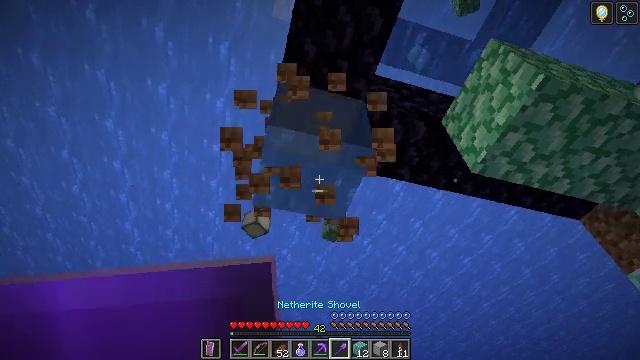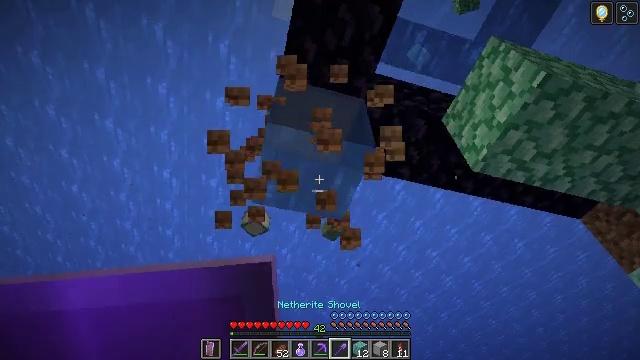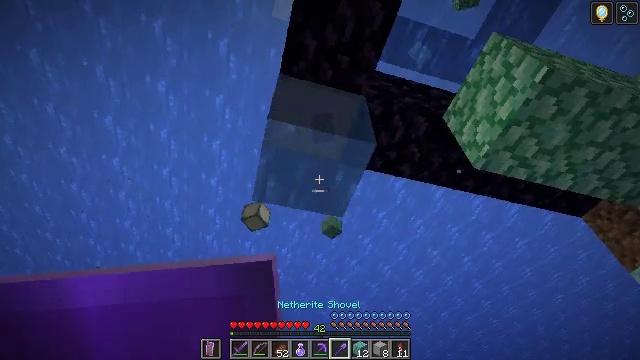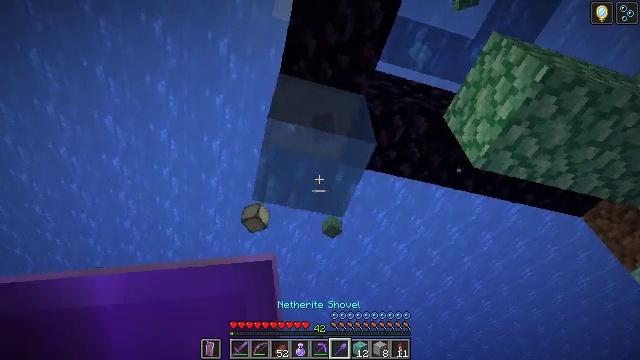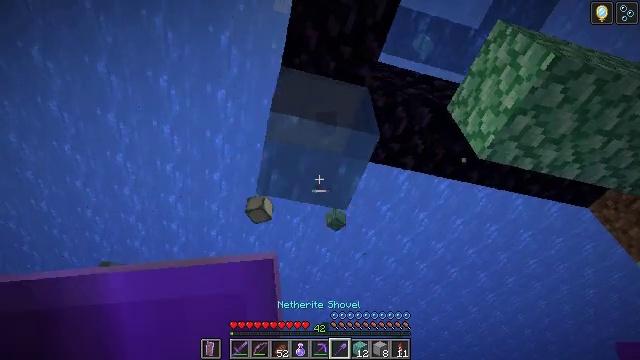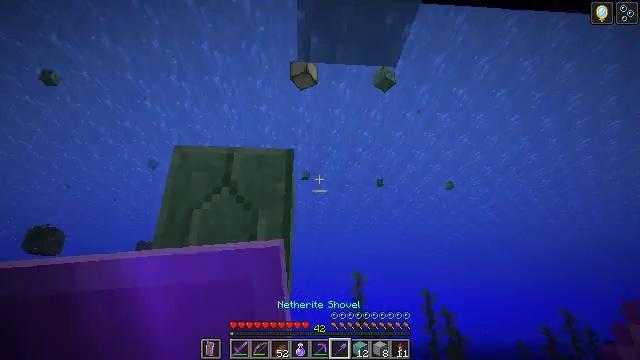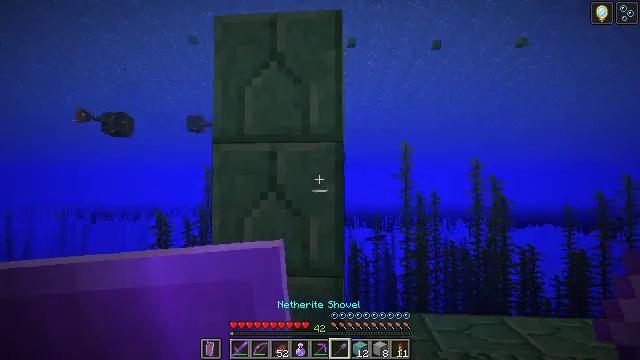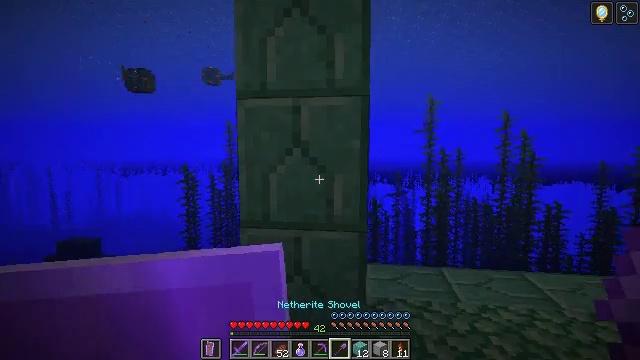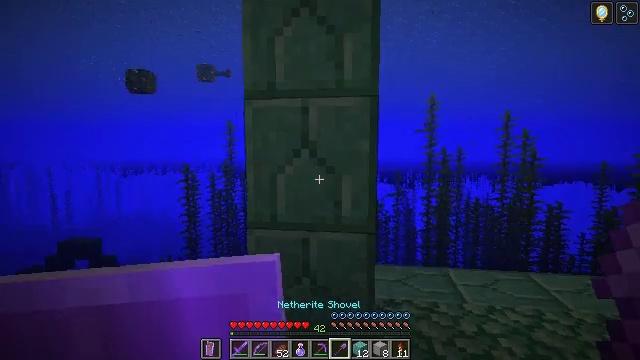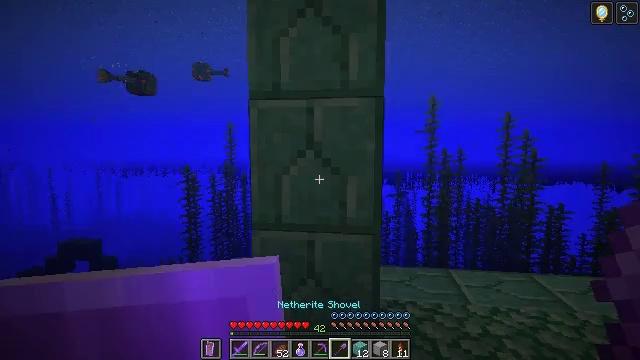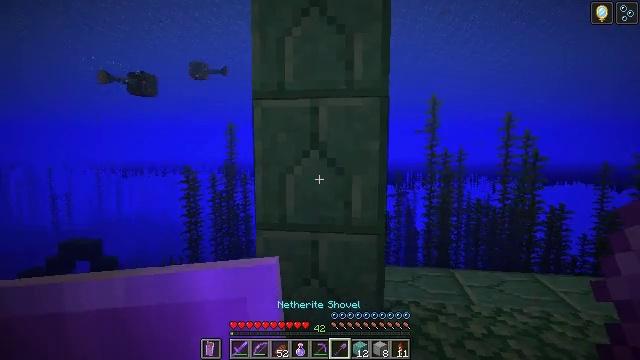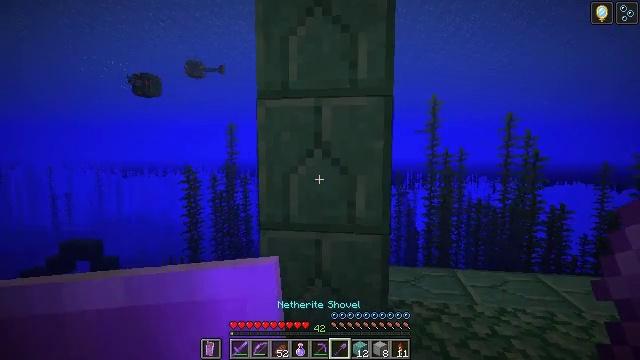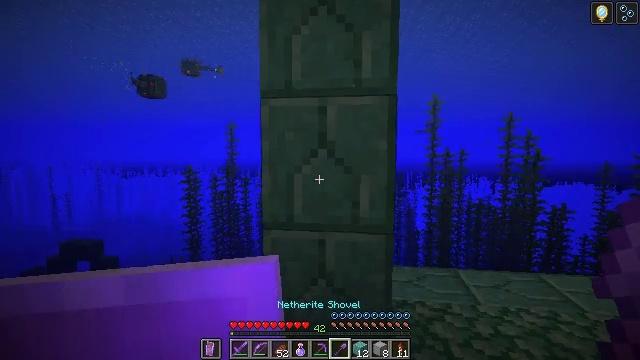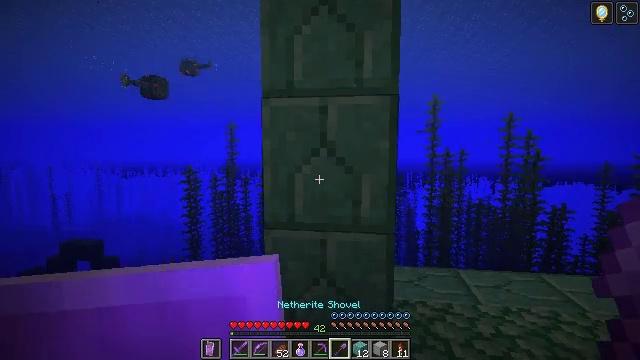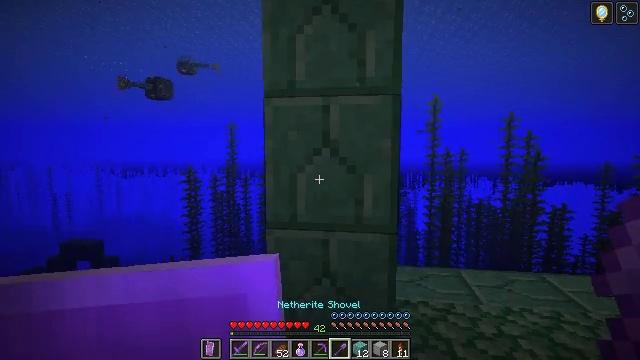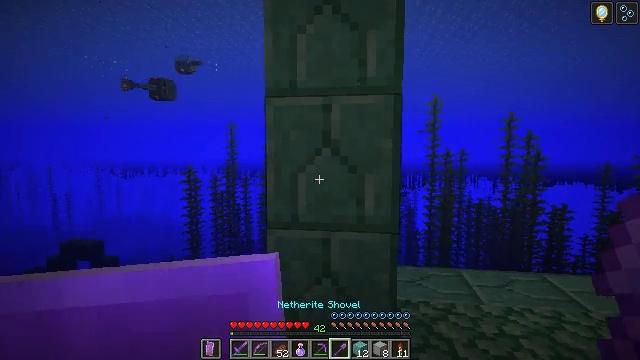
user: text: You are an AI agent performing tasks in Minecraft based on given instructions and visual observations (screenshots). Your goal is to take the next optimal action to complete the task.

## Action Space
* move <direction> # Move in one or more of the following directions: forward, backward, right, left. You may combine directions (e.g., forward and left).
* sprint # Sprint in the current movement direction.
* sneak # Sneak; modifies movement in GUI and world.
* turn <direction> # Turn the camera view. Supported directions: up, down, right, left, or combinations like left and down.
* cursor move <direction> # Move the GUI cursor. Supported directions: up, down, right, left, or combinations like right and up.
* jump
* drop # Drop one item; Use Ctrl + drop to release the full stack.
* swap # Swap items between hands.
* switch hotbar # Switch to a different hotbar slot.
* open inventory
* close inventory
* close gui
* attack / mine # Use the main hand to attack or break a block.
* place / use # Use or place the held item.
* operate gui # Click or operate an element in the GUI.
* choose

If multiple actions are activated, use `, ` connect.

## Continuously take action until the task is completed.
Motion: motion action
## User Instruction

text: Mine prismarine bricks from the ocean monument.
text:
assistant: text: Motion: attack / mine
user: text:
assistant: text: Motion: attack / mine
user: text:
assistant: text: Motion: attack / mine
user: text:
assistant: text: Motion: move left, turn down
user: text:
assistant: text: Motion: move left, turn left and down
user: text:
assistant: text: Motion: move left, turn left and down
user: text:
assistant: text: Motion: move left, turn left and down
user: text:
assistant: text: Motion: no_op
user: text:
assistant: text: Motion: no_op
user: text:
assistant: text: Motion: no_op
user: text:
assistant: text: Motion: no_op
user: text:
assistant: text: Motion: no_op
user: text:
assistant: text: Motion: no_op
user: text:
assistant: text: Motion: no_op
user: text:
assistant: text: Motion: no_op
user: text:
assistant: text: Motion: no_op
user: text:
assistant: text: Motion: no_op
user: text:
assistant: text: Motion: no_op
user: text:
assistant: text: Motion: no_op
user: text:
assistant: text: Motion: no_op
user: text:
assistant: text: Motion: no_op
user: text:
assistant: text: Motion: no_op
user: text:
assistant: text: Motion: no_op
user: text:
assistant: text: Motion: no_op
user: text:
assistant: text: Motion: no_op
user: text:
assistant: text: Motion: move forward, turn right and up
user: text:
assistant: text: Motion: move forward, turn right and up
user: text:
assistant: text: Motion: move forward, attack / mine
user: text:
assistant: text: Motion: move forward, attack / mine
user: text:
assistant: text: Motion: attack / mine